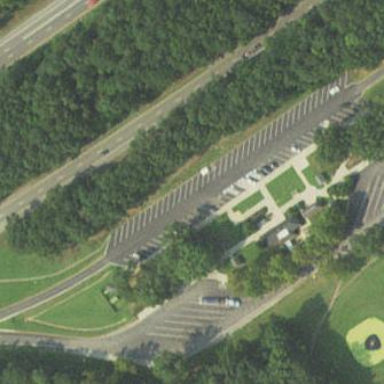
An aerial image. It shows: Rest area along the road.